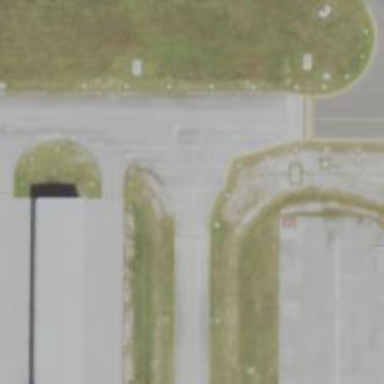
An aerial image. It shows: Image of taxiway at airport.